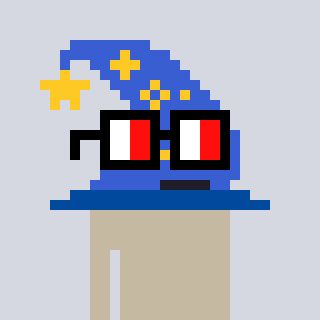
a pixel art character with square glasses with black frames and red eyes, a wizard hat-shaped head and a teal-colored body on a cool background